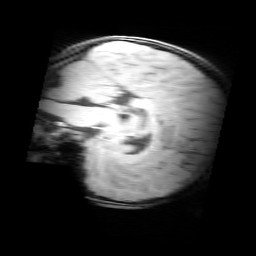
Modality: MP2RAGE
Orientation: sagittal
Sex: female
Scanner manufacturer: siemens
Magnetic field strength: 3 T
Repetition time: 5 s
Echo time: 0.00355 s